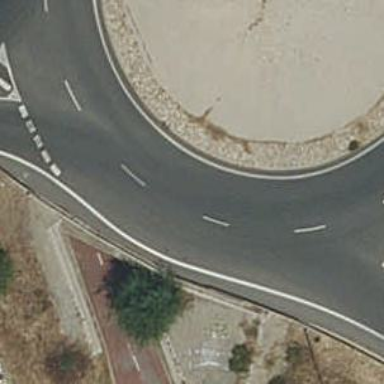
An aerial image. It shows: Unclassified road that forms roundabout at the junction.